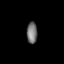
Tissue: lung
Cell type: Fibroblasts
Senescence score: 0.5502
Nuclear area (px): 225
Mean DAPI intensity: 113.662